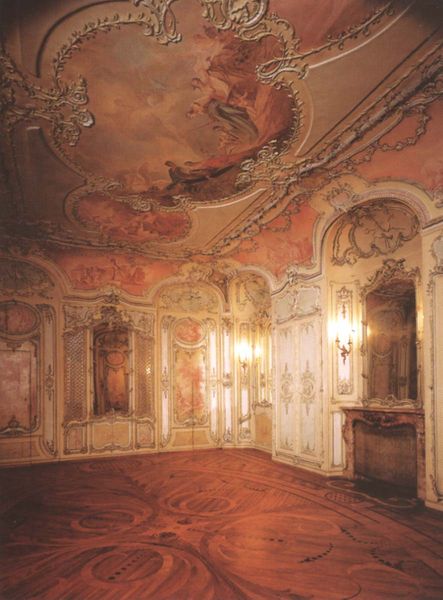
Titel: Schloss Mannheim
Standort: Mannheim, Schloss (EU - D - BW)
Schlagwörter: gemälde, menschen, braun, frau, lampe, licht, raum, zimmer, spiegel, boden, decke, kamin, parkett, saal, holzboden, verzierung, stuck, besch, intarsie, deckengemälde, fresko, stuckdecke, repräsentativ, saal freske